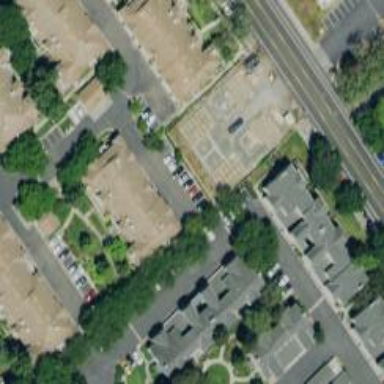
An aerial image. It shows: Alley classified as service road.